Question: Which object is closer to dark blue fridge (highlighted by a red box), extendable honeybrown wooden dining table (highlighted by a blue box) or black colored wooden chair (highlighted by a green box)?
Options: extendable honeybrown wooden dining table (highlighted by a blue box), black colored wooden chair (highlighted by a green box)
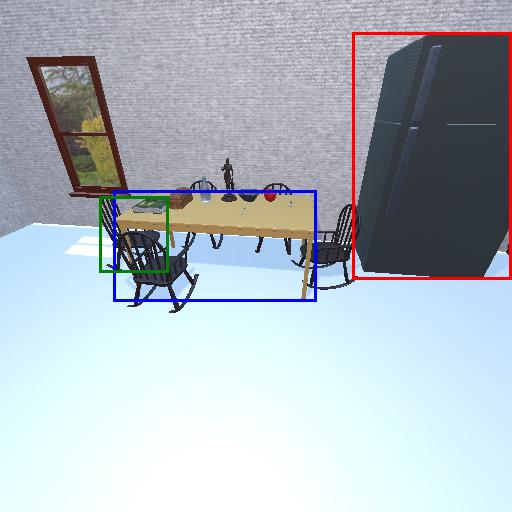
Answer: extendable honeybrown wooden dining table (highlighted by a blue box)